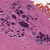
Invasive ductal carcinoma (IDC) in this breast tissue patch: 0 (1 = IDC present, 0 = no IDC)